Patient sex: F
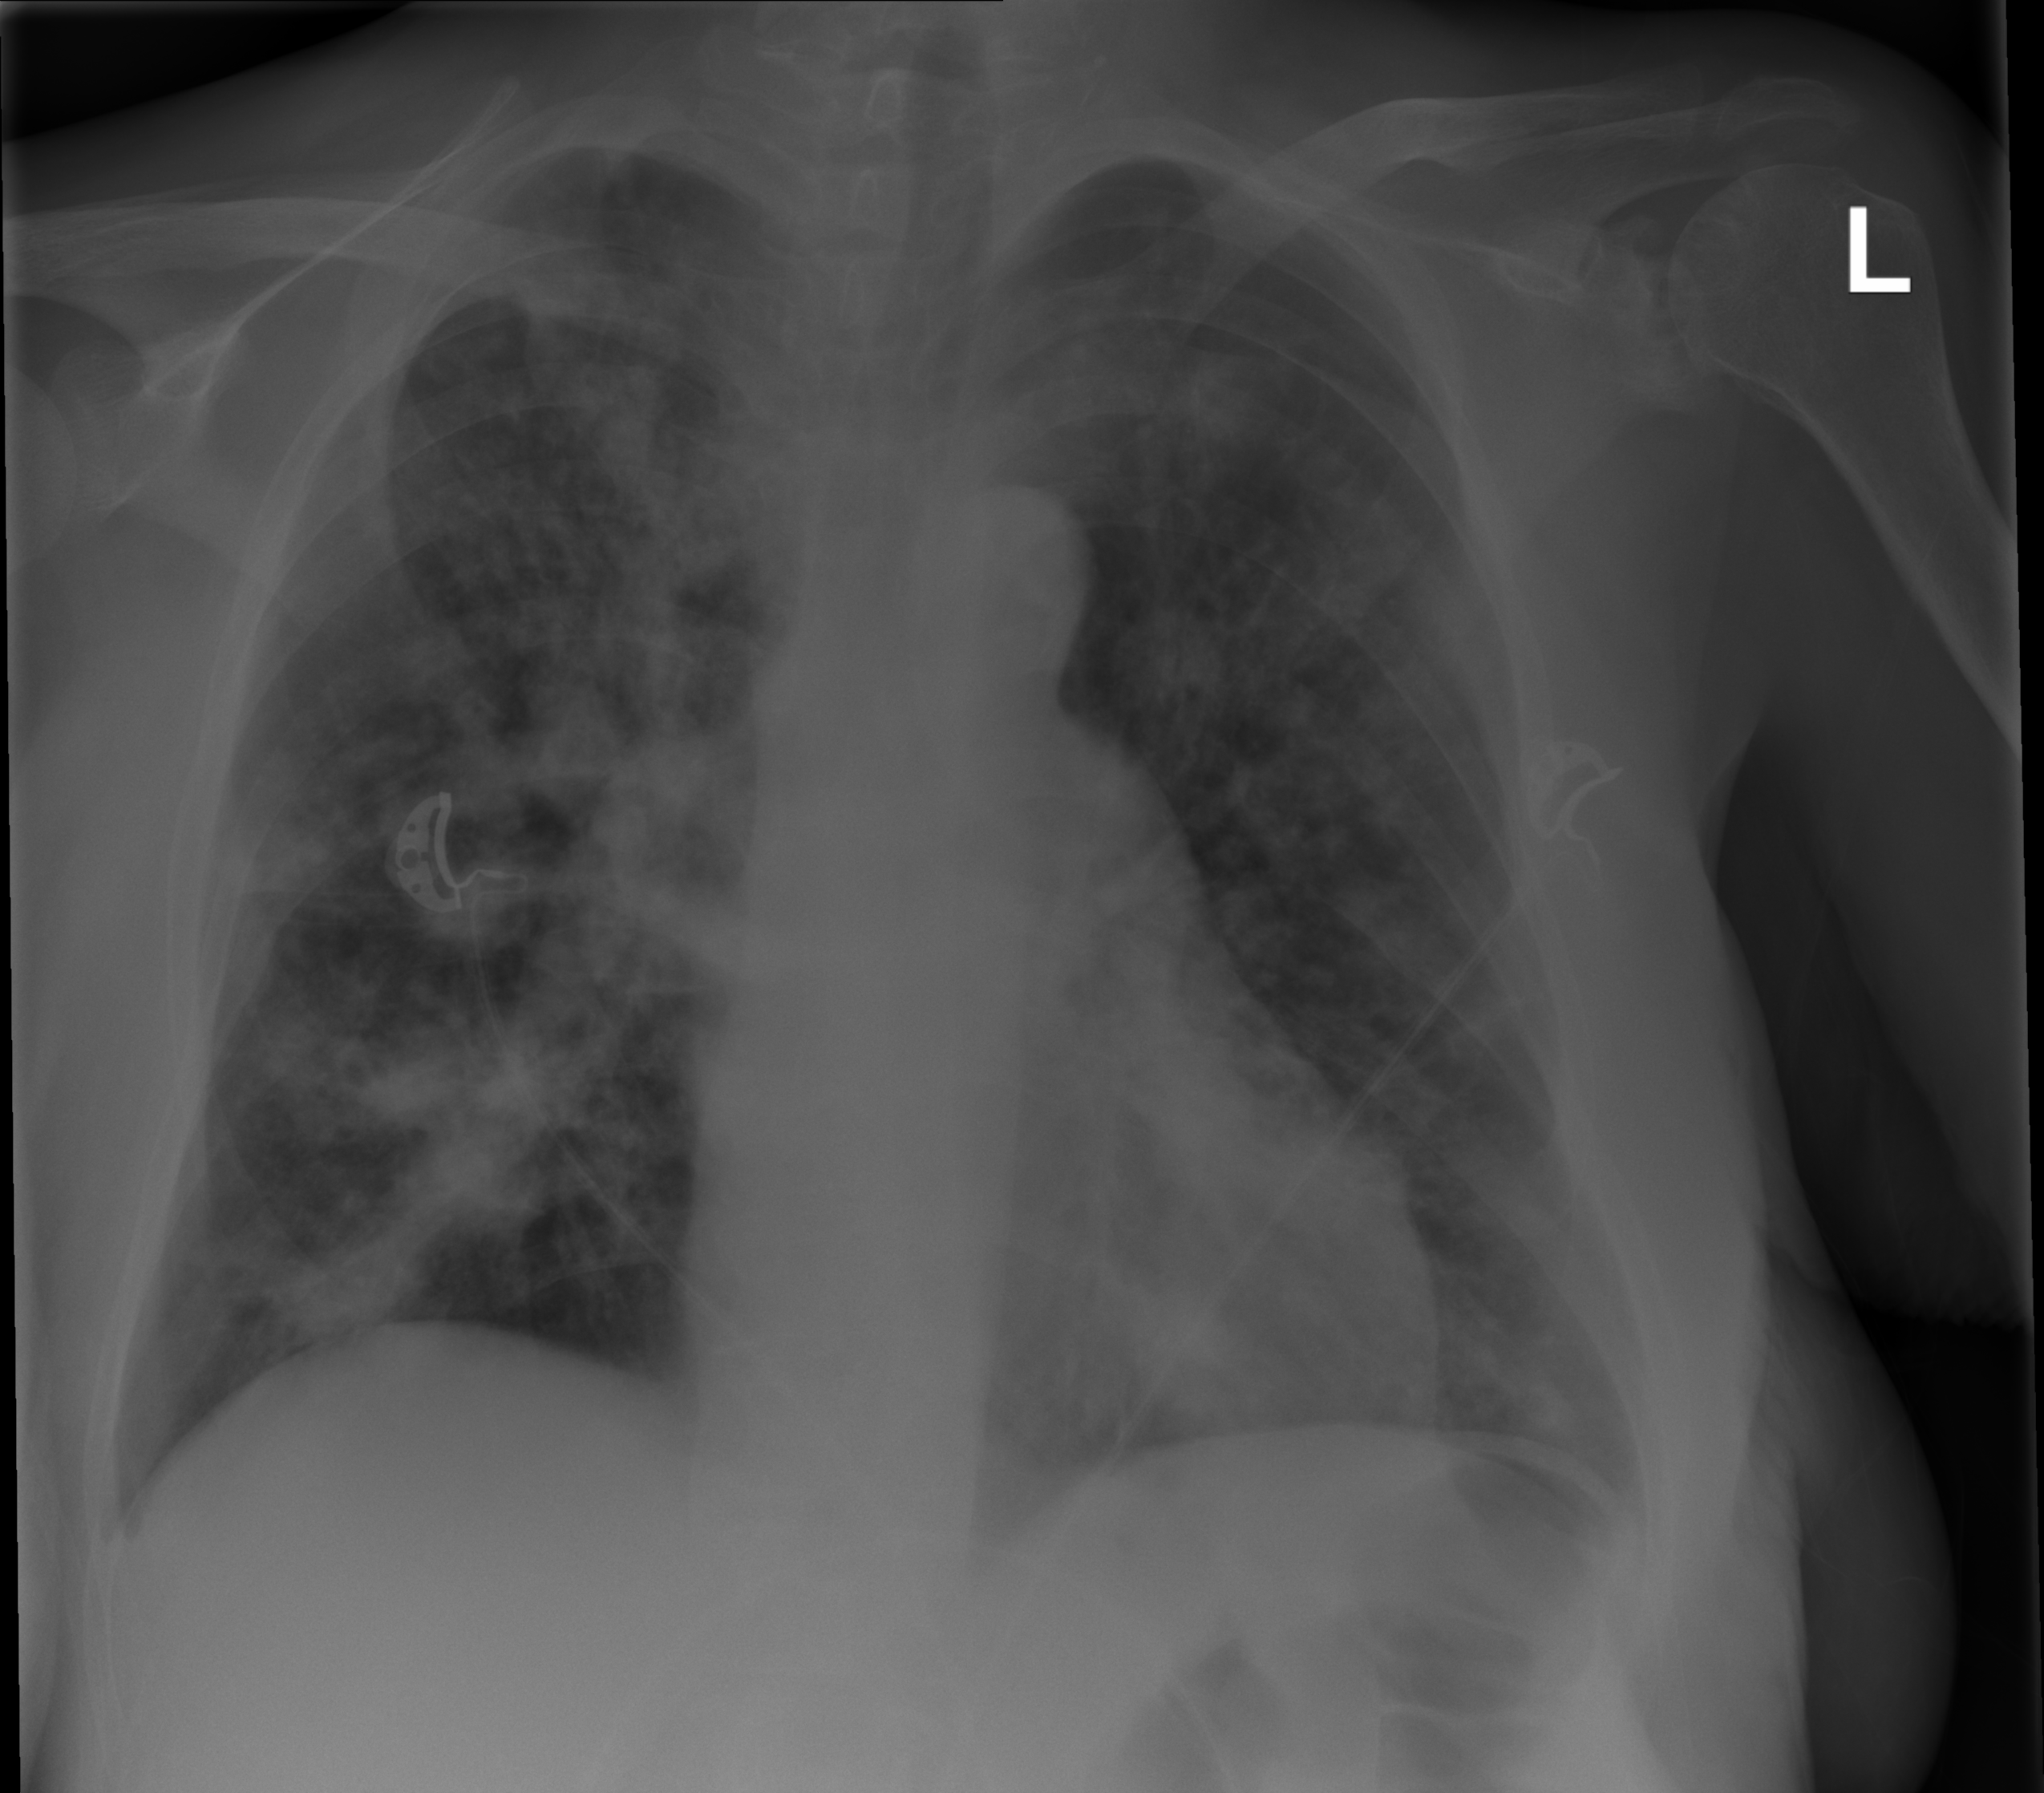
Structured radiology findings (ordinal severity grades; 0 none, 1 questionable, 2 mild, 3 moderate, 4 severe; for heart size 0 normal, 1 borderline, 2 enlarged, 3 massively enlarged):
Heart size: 0
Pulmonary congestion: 2
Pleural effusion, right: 0
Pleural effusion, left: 0
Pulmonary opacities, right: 3
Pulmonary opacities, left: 2
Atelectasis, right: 0
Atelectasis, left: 2